Question: Here is what I have currently,
'''
<html>
<head>
<link rel="stylesheet" type="text/css" href="http://ajax.aspnetcdn.com/ajax/jquery.dataTables/1.9.4/css/jquery.dataTables.css">
<script type="text/javascript" charset="utf8" src="http://ajax.aspnetcdn.com/ajax/jQuery/jquery-1.8.2.min.js"></script>
<script type="text/javascript" charset="utf8" src="http://ajax.aspnetcdn.com/ajax/jquery.dataTables/1.9.4/jquery.dataTables.min.js"></script>
<style type="text/css">
.paginate_disabled_previous, .paginate_disabled_next
{
display: none;
}
.dataTables_info
{
display: none;
}
#example_wrapper, #example2_wrapper
{
width:15%;
margin-bottom:25px;
float:left;
background-color:#008077;
padding:10px;
color:white;
}
#example2_filter,#example_filter
{
float:left;
}
label
{
width:100%;
}
#example_length, #example2_length
{
display: none;
}
div
{
float:left;
}
.dataTables_empty
{
background-color:red;
color:white;
}
td{
box-sizing: border-box;
border:1px solid black;
}
*
{
font-family: Arial;
margin:0;
}
#hello
{
width:100vw;
height:10vh;
display: flex;
justify-content: center;
align-items: center;
font-size:4em;
color:white;
background-color:#006b64;
margin-bottom:10px;
}
body
{
background-color:#00A99D;
}
</style>
</head>
<body>
<div id="hello">
Generic Title
</div>
<table id="example" style="float:left;">
<thead>
<tr><th style="font-size:25px;font-family: Arial;">Period 1</th></tr>
</thead>
<tbody>
<tr><td style="background-color:red;color:white">SitePoint</td></tr>
<tr><td style="background-color:green;color:white">Learnable</td></tr>
<tr><td style="background-color:green;color:white">Flippa</td></tr>
</tbody>
</table>
<table id="example2" style="float:left;">
<thead>
<tr><th style="font-size:25px;font-family: Arial;">Period 2</th></tr>
</thead>
<tbody>
<tr><td style="background-color:red;color:white">SitePoint</td></tr>
<tr><td style="background-color:green;color:white">Learnable</td></tr>
<tr><td style="background-color:green;color:white">Flippa</td></tr>
</tbody>
</table>
<script>
$(function(){
$("#example").dataTable();
});
$(function(){
$("#example2").dataTable();
})
</script>
</body>
</html>
'''
Note: I am using jquery datatables for it's search functionality.
Here's a current screenshot of what it looks like:

I want it to display side by side, not on top of eachother.
Also if anyone has a better solution for searchable tables rather than this, please do share. Thank you
I've been struggling on this for a while, any help on this would be greatly appreciated. Thank you
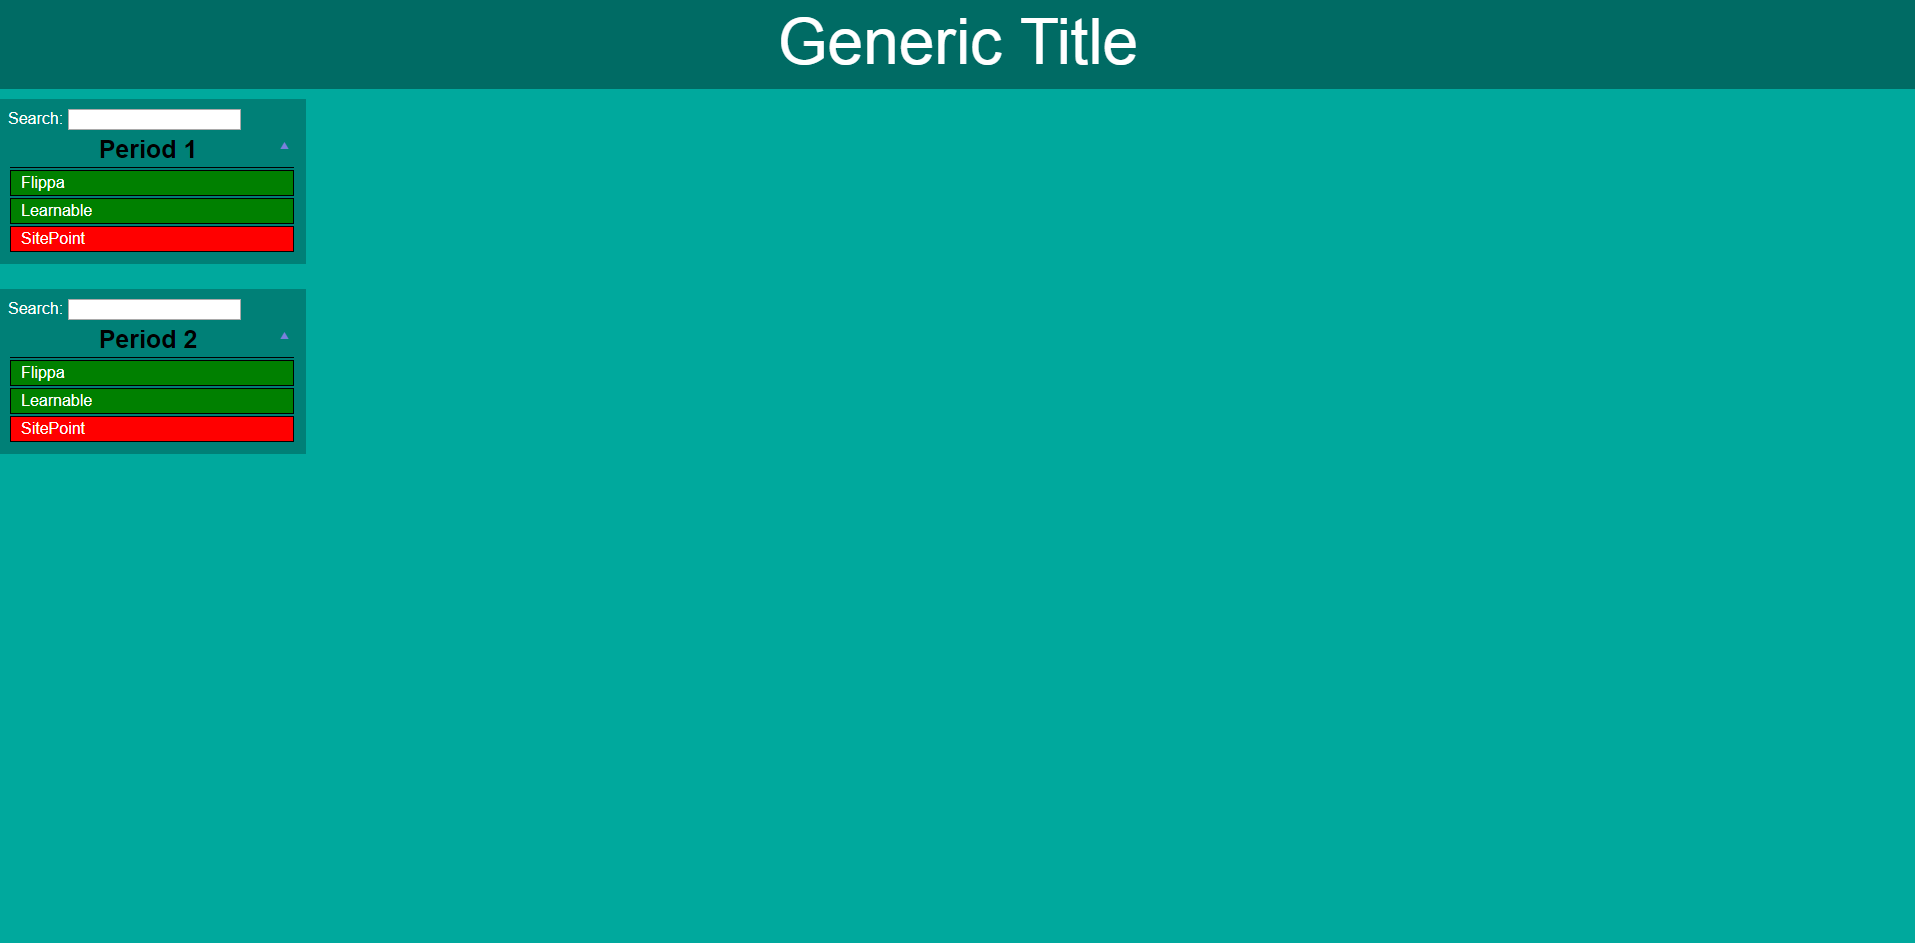
Answer: Hi i have created a fiddle using your code. it just need few css changes
for fiddle <URL>
'''
.dataTables_wrapper {
position: relative;
margin-right: 20px;
clear: none;
}
table{
width: 100%;
}
td{
box-sizing: border-box;
border:1px solid black;
text-align:center;
}
'''
Another thing which can improve your UI, is to change width, either "remove it " or set it little higher
'''
#example_wrapper, #example2_wrapper
{
width:25%;
margin-bottom:25px;
float:left;
background-color:#008077;
padding:10px;
color:white;
}
'''
screenshot:
<URL>